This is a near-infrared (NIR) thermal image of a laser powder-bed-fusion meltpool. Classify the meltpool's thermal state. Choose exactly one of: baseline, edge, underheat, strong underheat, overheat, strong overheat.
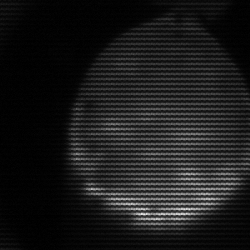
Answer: edge